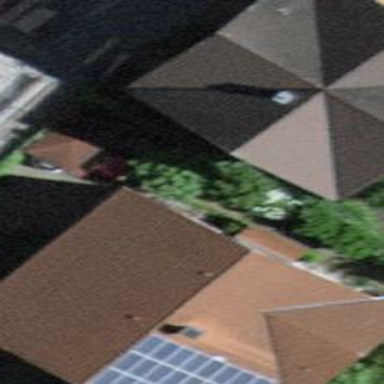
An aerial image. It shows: Residential building.